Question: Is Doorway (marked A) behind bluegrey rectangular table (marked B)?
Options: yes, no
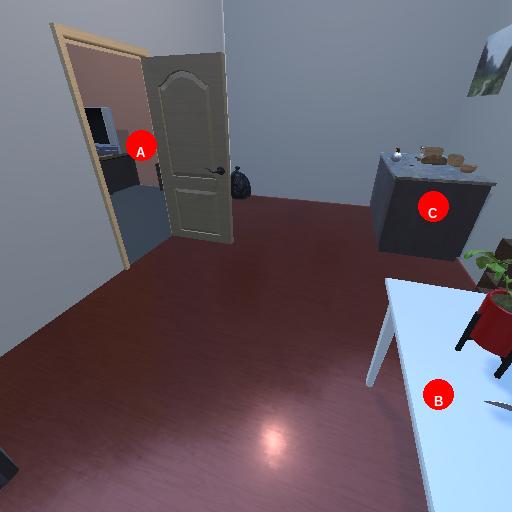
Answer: yes